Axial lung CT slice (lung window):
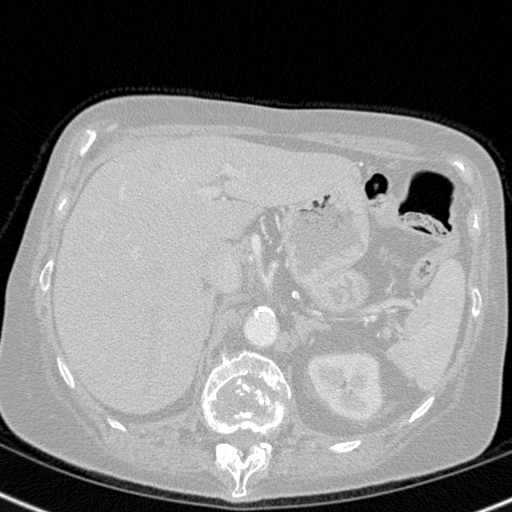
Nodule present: no